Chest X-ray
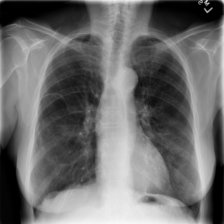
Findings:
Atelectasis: negative
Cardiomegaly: negative
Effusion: negative
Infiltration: positive
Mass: negative
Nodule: negative
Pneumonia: negative
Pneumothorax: negative
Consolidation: negative
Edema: negative
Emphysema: negative
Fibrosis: positive
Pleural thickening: negative
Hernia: negative